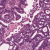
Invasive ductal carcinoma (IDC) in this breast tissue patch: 0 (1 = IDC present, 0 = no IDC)